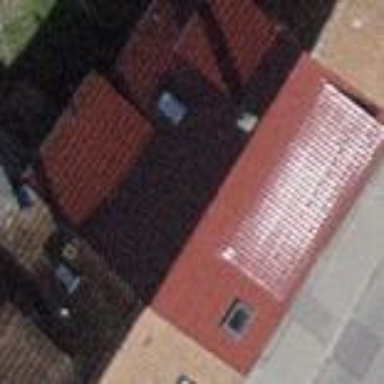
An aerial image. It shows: Gabled roof house.